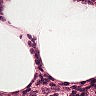
Metastatic tissue present: no